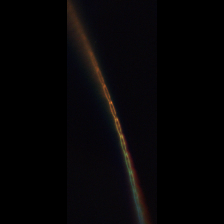
Taxon: Psuedo-nitzschia
Group: Diatoms